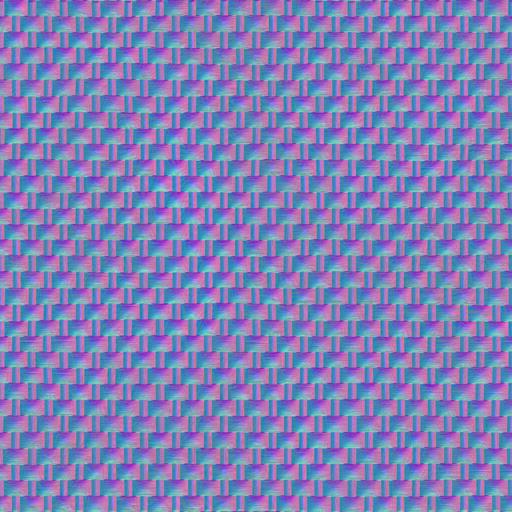
brown dark fabric pattern wicker wood wooden